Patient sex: M
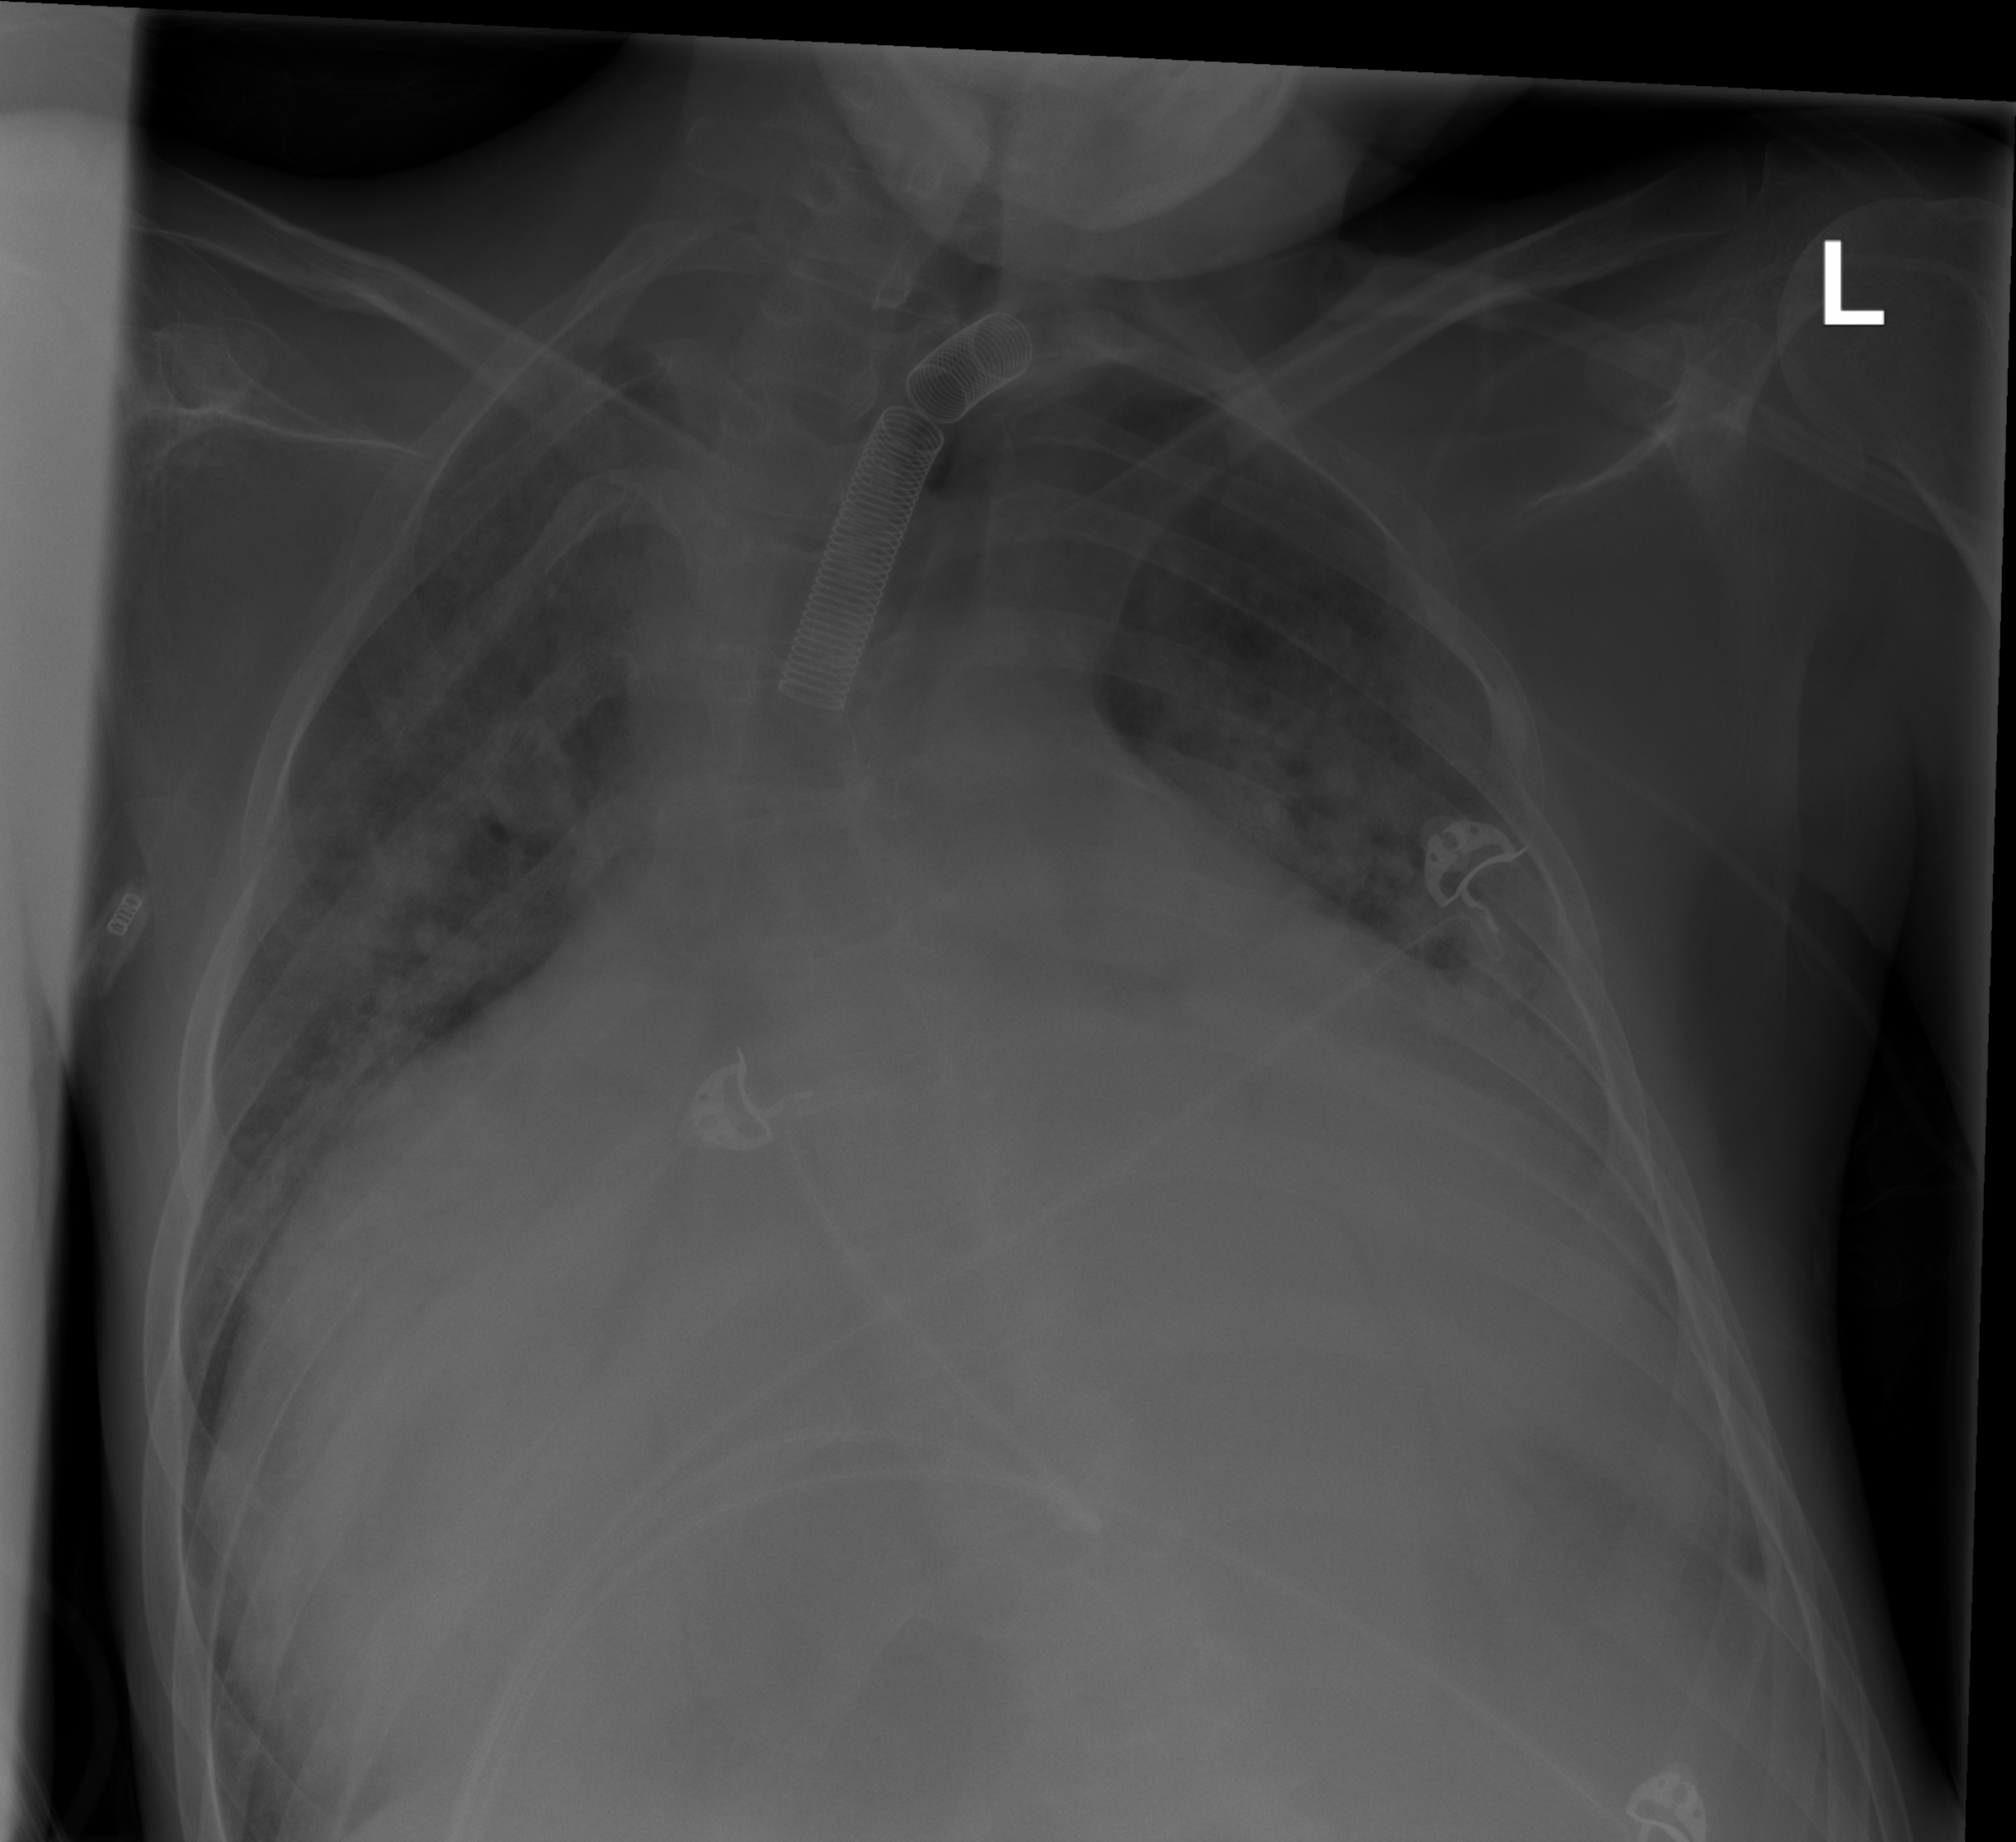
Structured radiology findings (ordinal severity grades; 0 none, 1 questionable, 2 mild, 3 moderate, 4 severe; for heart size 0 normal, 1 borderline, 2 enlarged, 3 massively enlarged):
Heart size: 3
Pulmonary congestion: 2
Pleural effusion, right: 0
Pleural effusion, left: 2
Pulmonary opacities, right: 2
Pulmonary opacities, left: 3
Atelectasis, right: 2
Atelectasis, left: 2